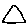
Label: triangle